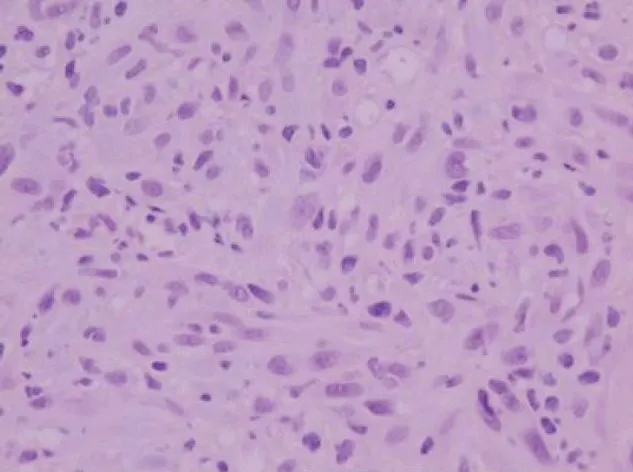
Histologically, the tumor is composed of spindle-shaped myofibroblasts in collagenous and inflammatory background (hematoxylin-eosin stain, original magnification x400).
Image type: pathology (h&e)